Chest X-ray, AP view. Patient: 80 years old, sex F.
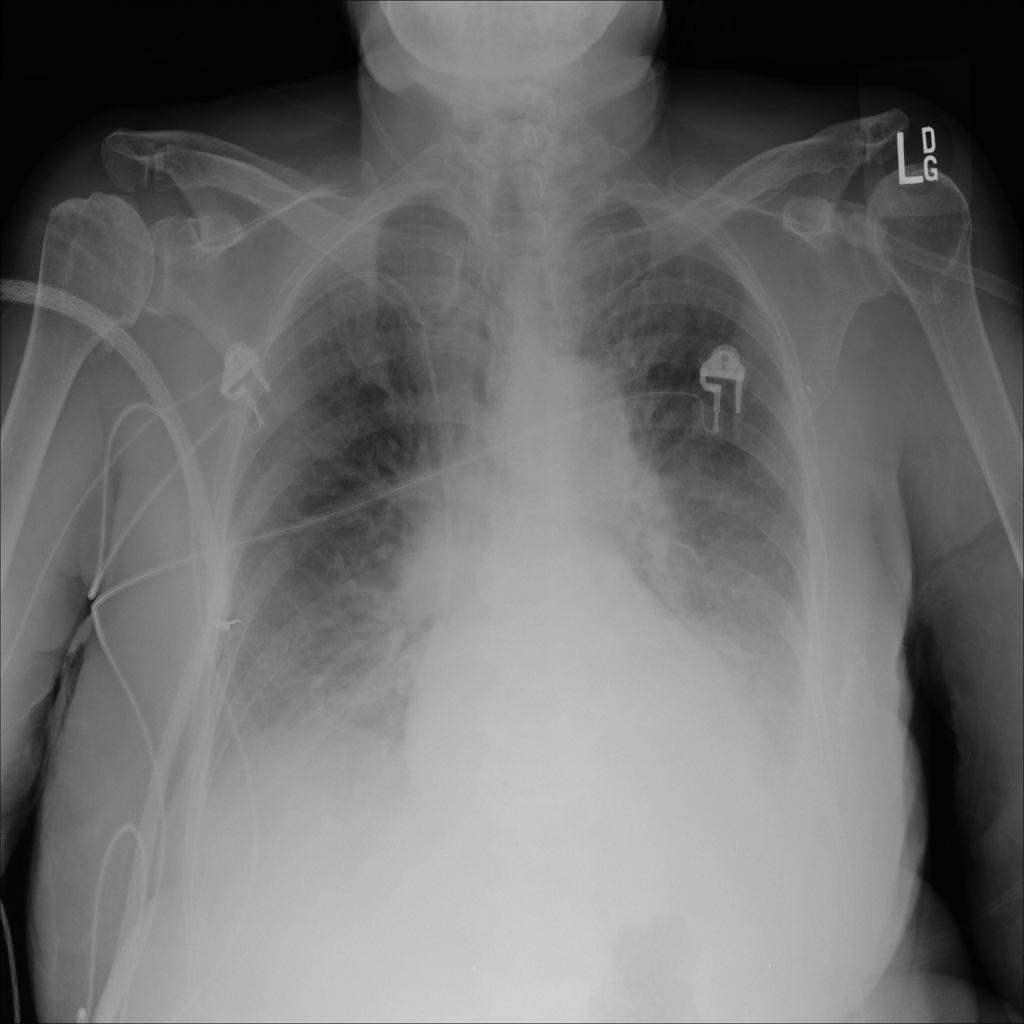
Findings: Edema